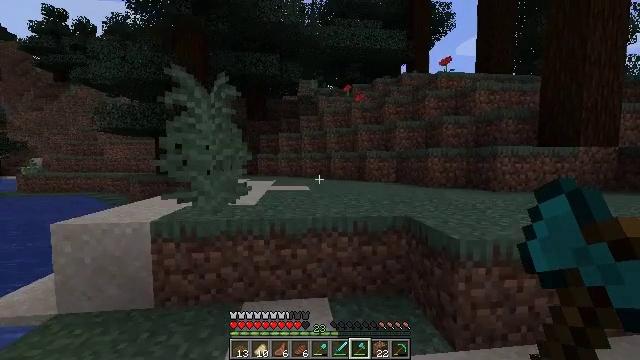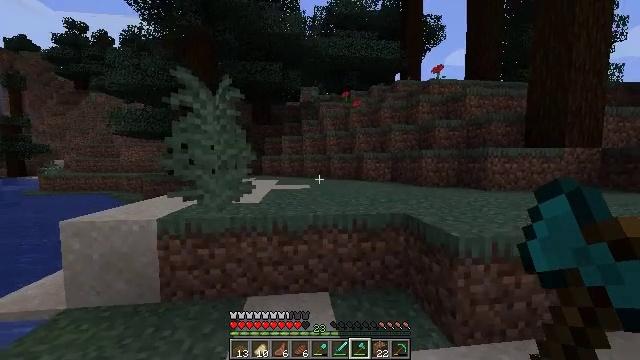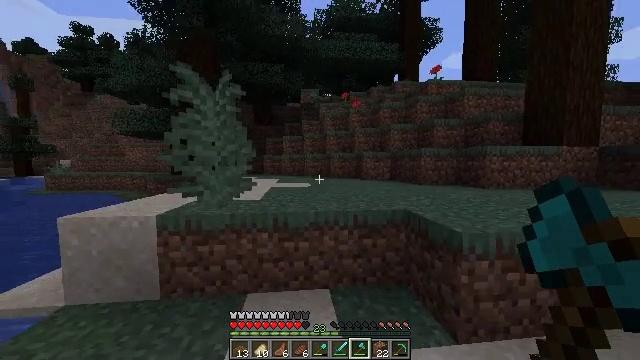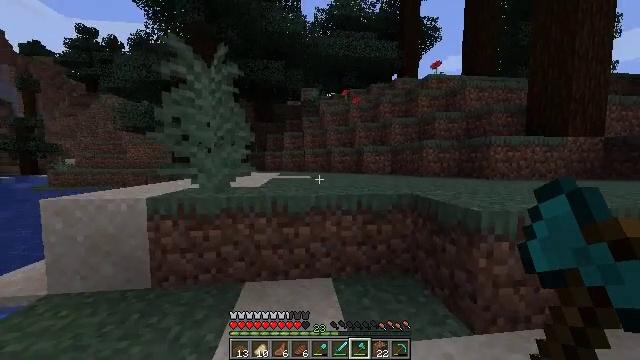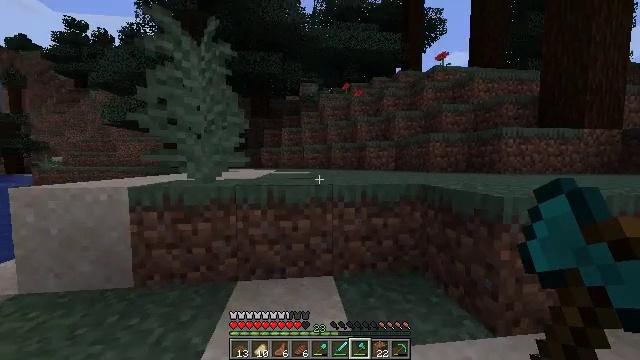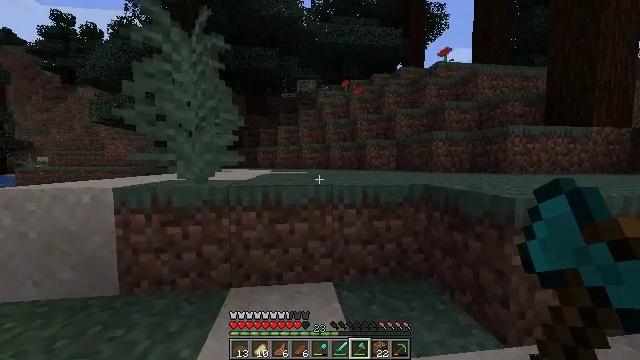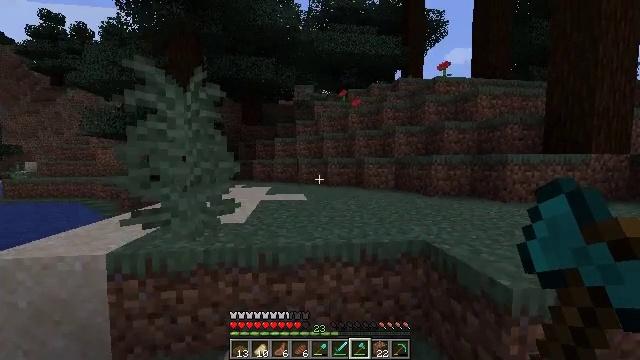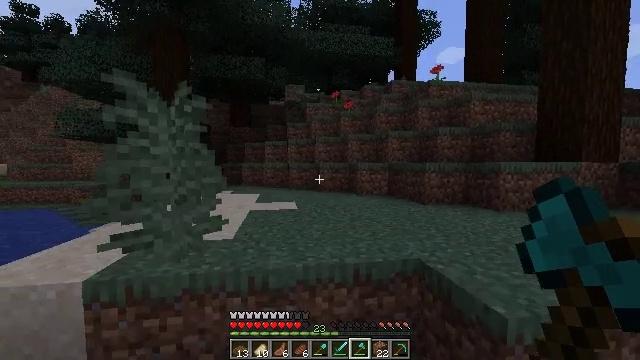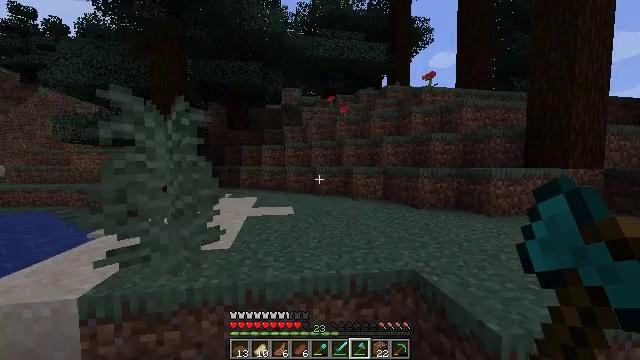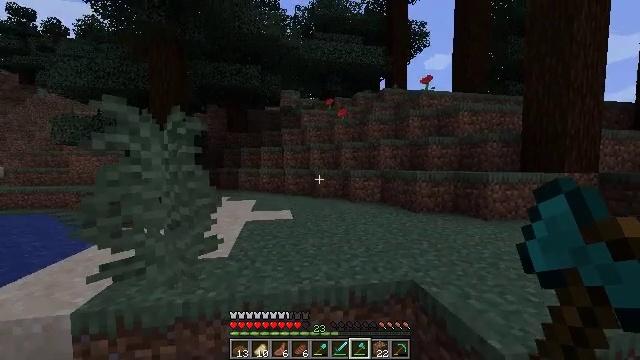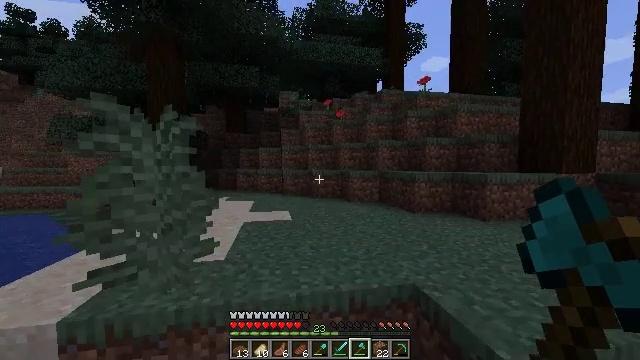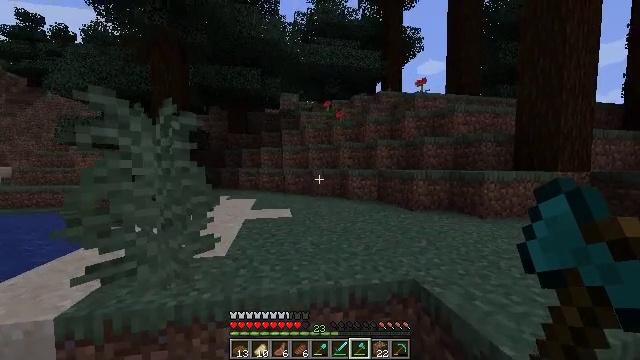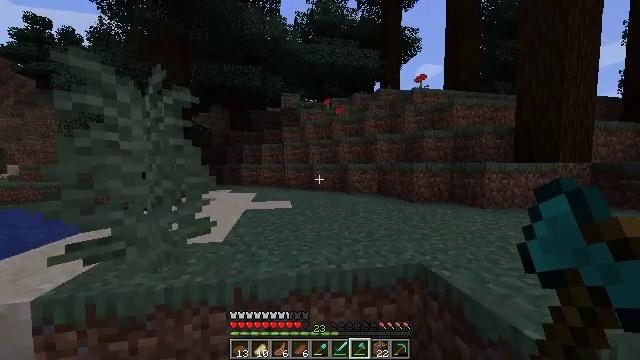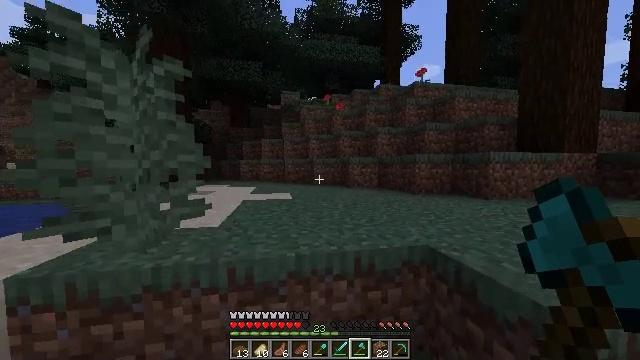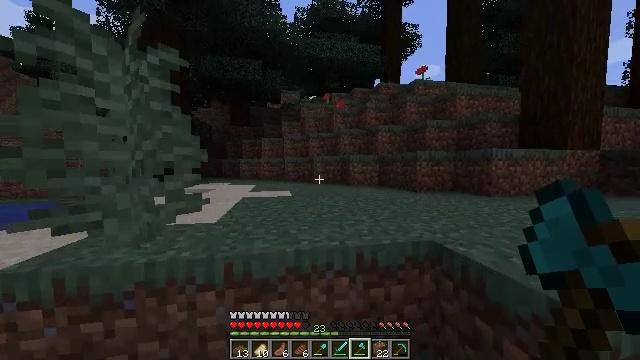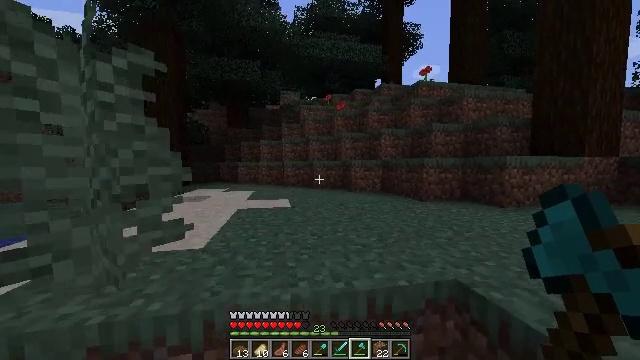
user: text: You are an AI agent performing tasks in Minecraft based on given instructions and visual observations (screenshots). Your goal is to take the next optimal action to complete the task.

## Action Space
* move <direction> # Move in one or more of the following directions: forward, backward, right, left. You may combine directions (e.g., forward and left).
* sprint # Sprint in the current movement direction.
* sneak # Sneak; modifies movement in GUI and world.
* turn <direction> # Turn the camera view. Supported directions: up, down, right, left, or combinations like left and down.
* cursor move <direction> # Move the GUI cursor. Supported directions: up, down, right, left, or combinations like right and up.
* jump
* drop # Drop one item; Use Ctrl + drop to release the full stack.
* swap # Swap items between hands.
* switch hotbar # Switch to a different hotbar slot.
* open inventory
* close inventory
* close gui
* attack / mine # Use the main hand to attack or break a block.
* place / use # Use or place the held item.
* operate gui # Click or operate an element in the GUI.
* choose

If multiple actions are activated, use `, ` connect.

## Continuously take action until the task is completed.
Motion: motion action
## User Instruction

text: Gather fern from the ground.
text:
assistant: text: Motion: move forward, sprint, jump
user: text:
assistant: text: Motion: move forward, sprint, jump
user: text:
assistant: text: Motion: move forward, sprint, jump
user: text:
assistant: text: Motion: move forward, sprint, jump
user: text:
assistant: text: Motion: move forward, sprint, jump
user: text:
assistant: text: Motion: move forward, sprint, jump
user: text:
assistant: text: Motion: move forward, sprint, turn right, jump
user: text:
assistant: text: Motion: move forward, sprint, jump
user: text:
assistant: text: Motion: move forward, sprint, jump
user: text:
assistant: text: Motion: move forward, sprint, jump
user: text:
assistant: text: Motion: move forward, sprint, jump
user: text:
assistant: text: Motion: move forward, sprint, jump
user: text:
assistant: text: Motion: move forward, sprint, jump
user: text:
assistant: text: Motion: move forward, sprint, jump
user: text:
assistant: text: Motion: move forward, sprint, jump
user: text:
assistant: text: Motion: move forward, sprint, jump
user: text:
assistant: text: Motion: move forward, sprint, jump
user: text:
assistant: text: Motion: move forward, sprint, jump
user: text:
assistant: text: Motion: move forward, sprint, jump
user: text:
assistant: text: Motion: move forward, sprint, jump
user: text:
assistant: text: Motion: move forward, sprint, jump
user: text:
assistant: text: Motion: move forward, sprint, jump
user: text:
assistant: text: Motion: move forward, sprint, jump
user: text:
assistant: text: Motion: move forward, sprint, jump
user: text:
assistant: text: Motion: move forward, sprint, jump
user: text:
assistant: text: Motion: move forward, sprint, jump
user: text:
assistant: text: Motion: move forward, sprint, jump
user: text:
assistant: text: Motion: move forward, sprint, jump
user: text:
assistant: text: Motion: move forward, sprint, jump
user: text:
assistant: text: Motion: move forward, sprint, turn right, jump